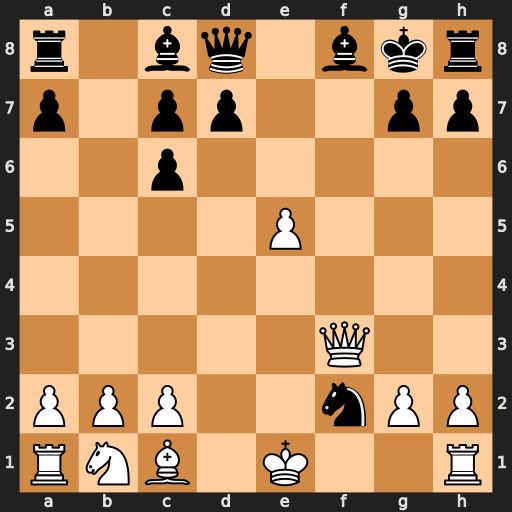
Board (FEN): r1bq1bkr/p1pp2pp/2p5/4P3/8/5Q2/PPP2nPP/RNB1K2R
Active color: w
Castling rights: KQ
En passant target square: -
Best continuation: Qb3+ d5 exd6+ Be6 Qxe6#